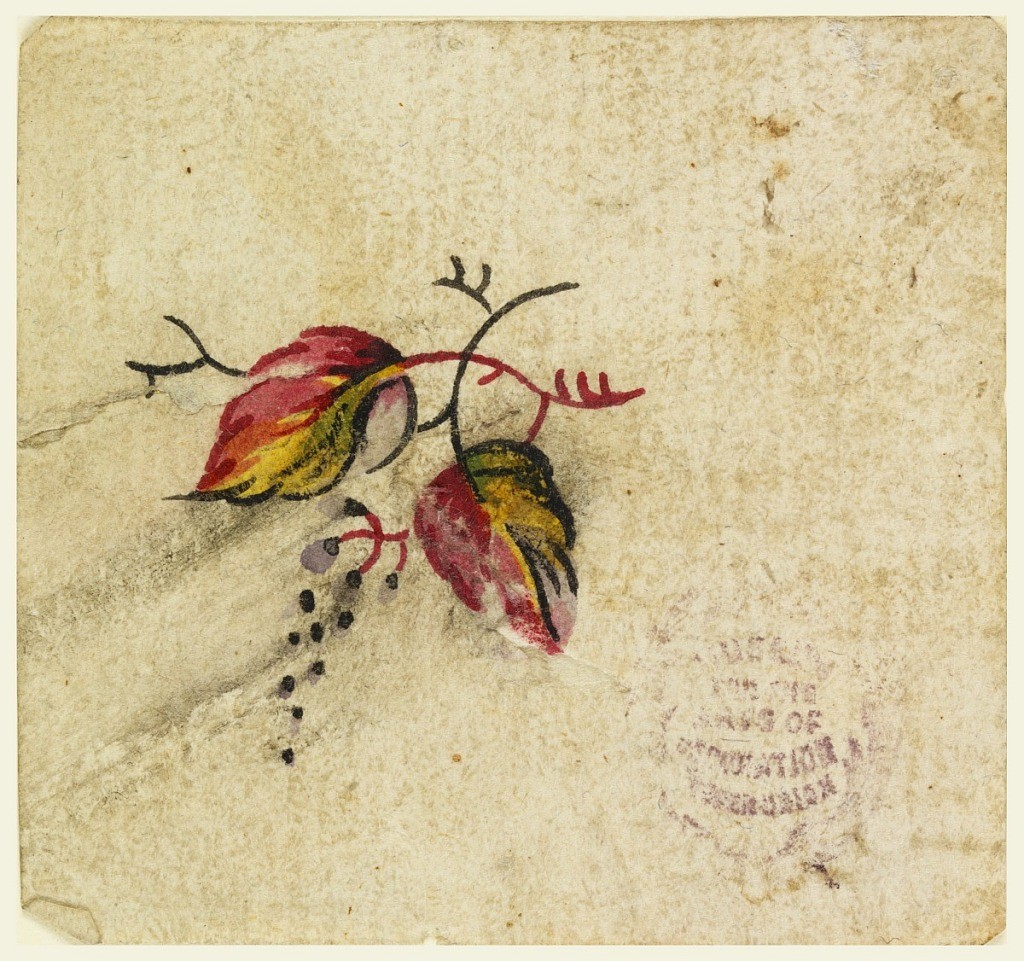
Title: Woodblock Trial Proof for a Printed Textile
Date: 1790–1800
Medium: Brush and gouache, black chalk on paper
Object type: Drawing
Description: Two red, green and yellow leaves, with seed pods dropping seeds.